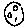
Label: moon